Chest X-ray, PA view. Patient: 61 years old, sex M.
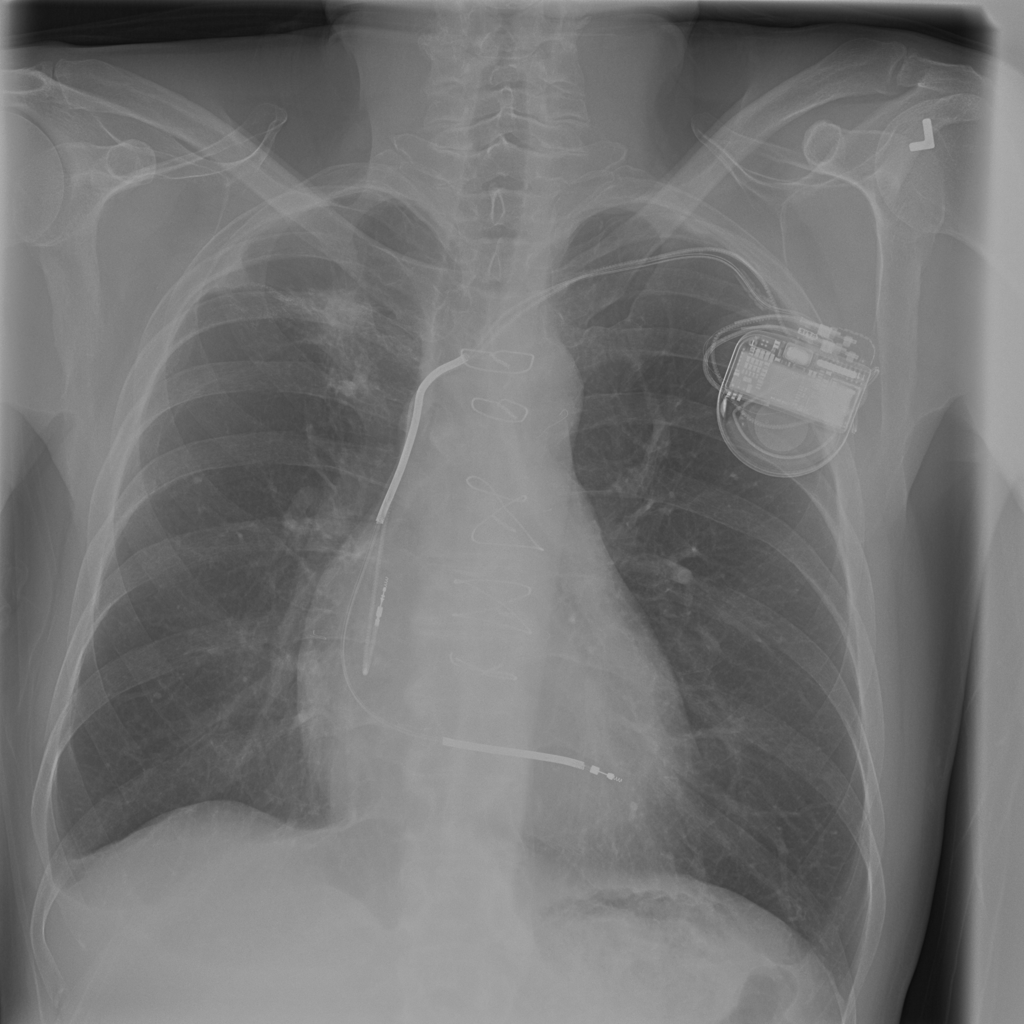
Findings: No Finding